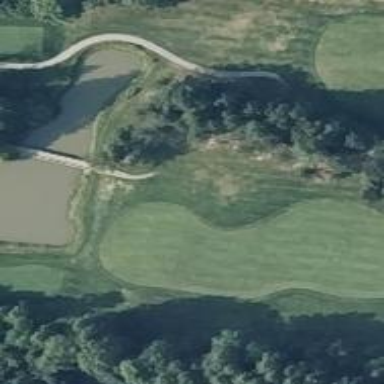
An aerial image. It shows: High-quality path used as golf course track.